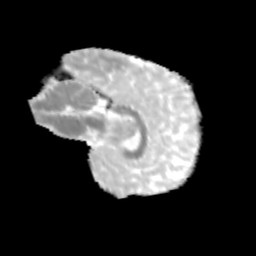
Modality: MD
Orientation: sagittal
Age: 11
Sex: male
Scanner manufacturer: siemens
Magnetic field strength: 3 T
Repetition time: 3.8 s
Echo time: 0.07 s